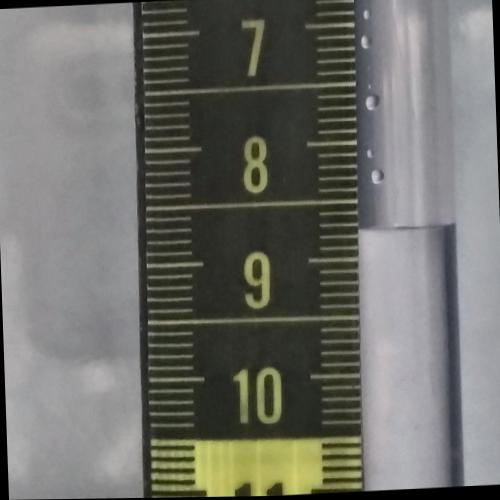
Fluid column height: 8.8 cm